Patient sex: M
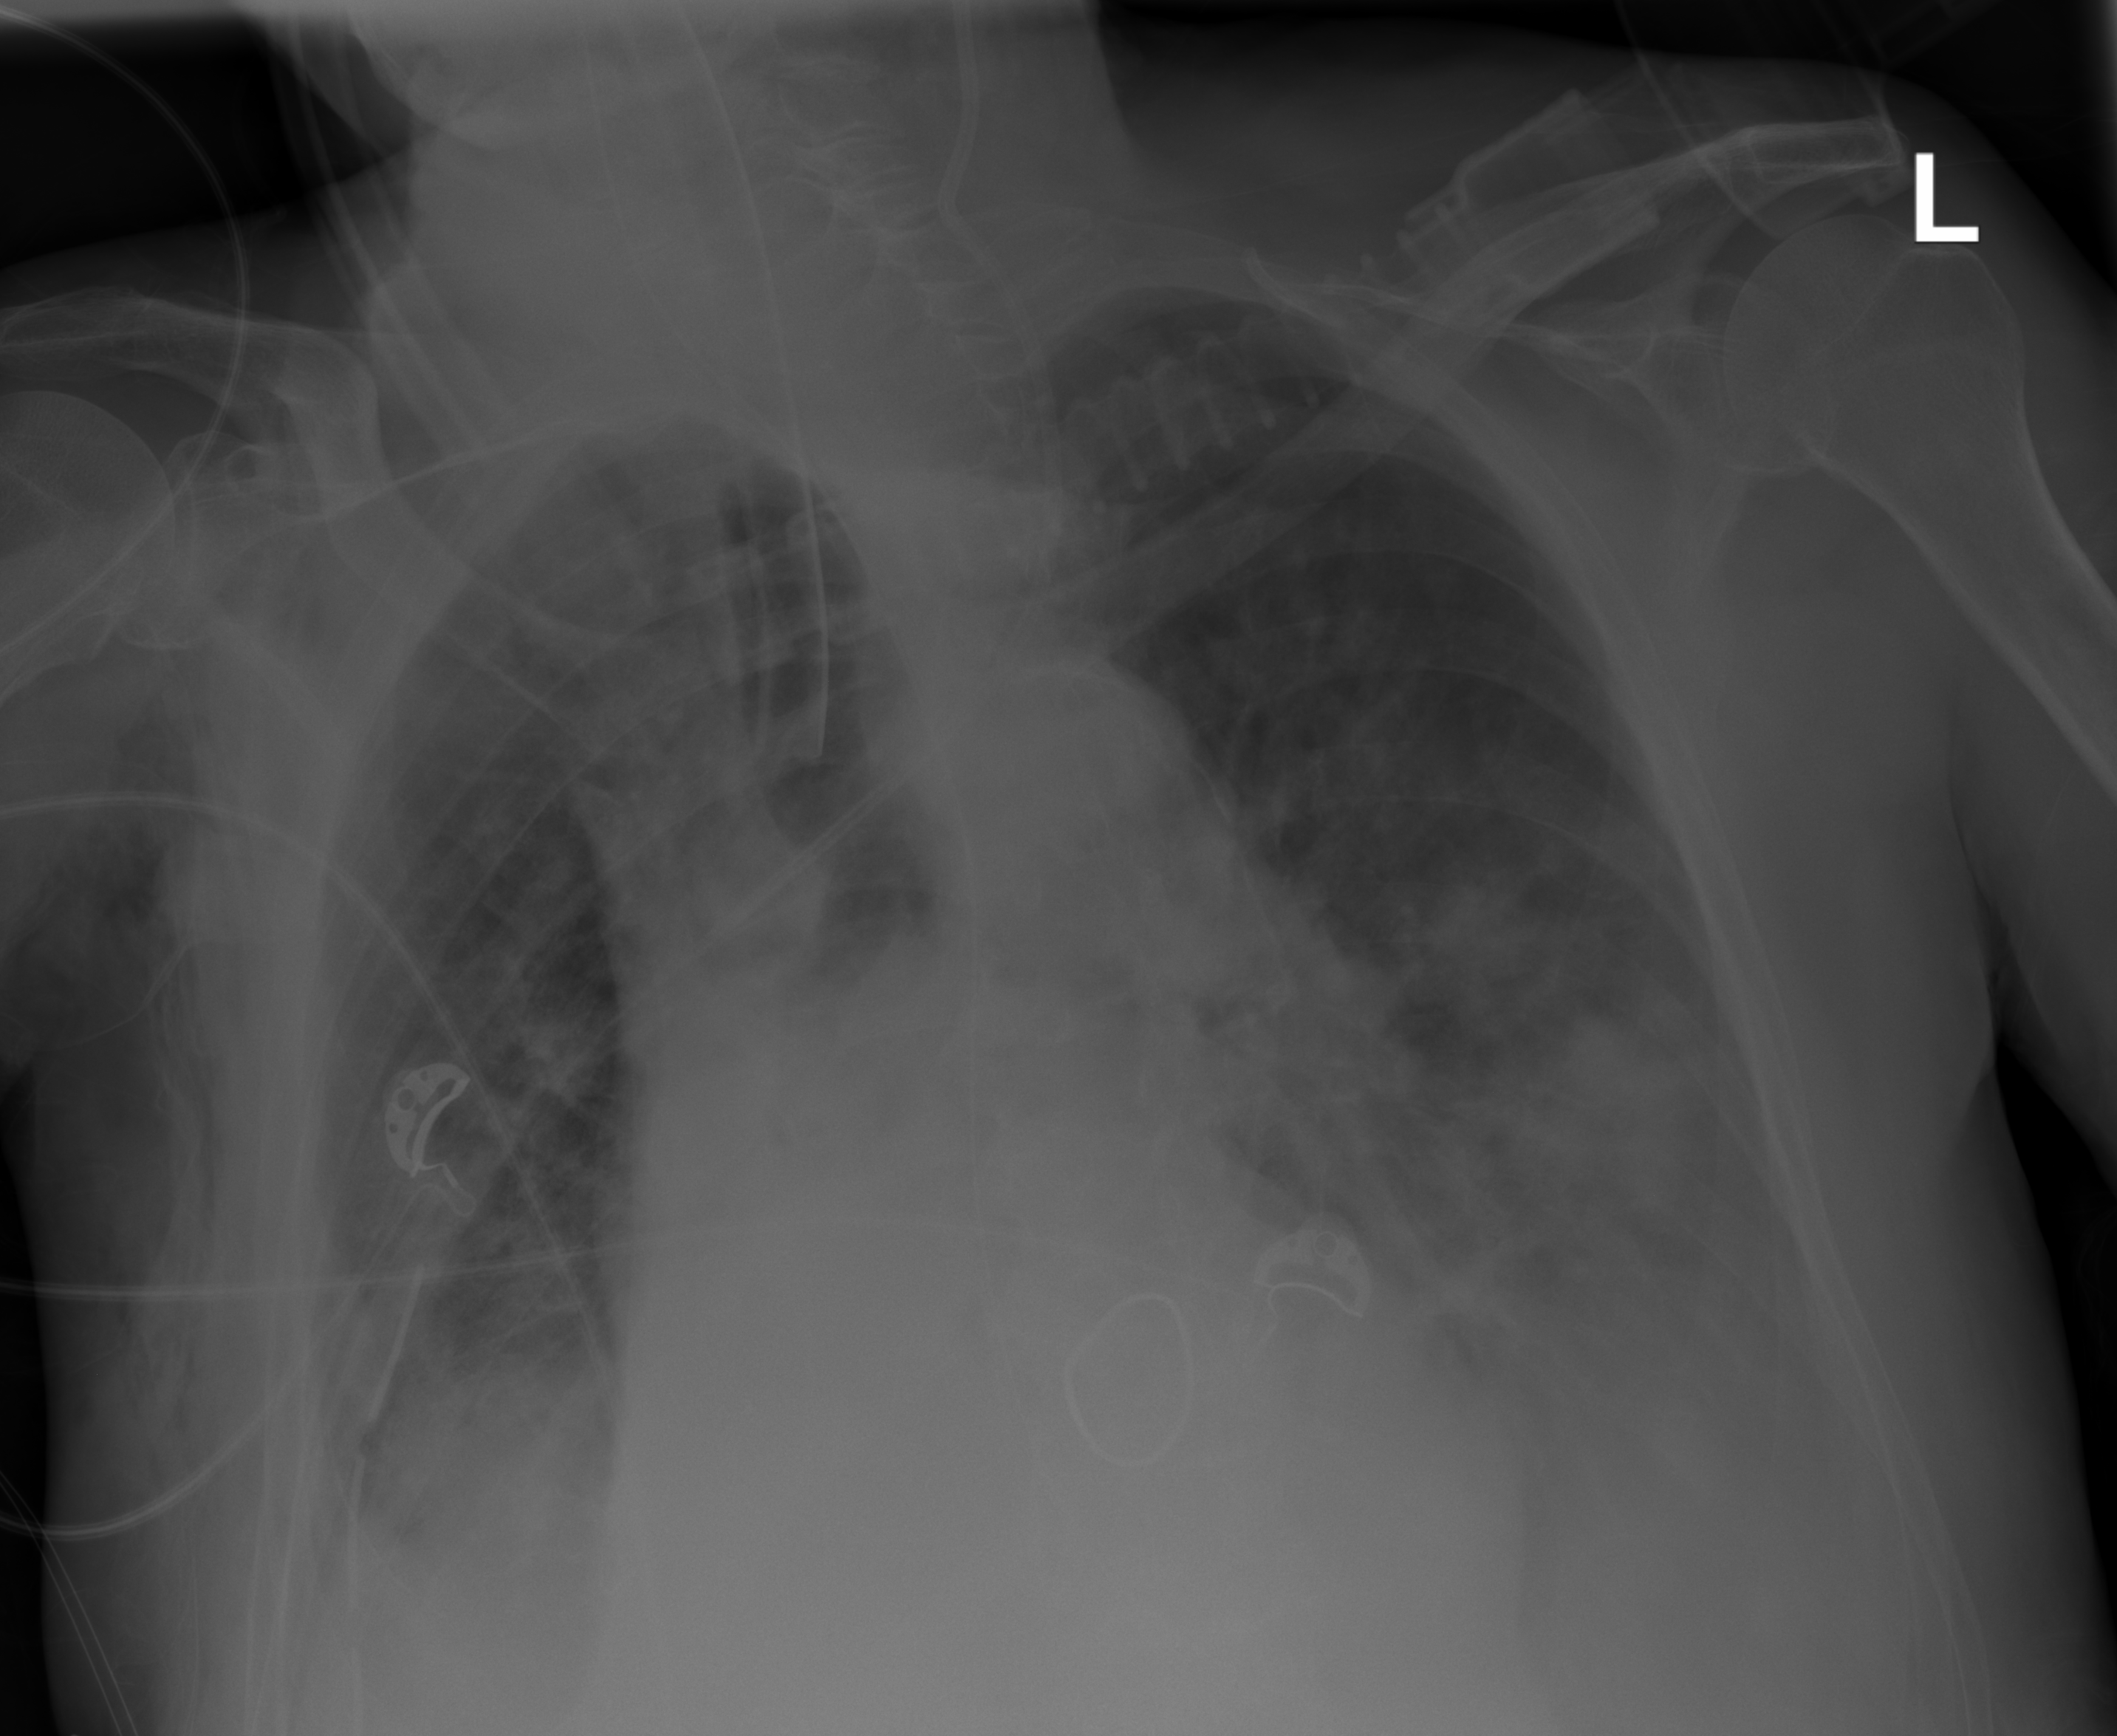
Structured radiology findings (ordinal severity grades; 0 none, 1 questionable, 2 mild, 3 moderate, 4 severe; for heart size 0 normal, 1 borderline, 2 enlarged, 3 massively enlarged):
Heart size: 0
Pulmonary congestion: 2
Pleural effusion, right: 3
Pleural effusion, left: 3
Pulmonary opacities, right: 2
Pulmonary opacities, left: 0
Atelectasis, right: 3
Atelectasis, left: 3